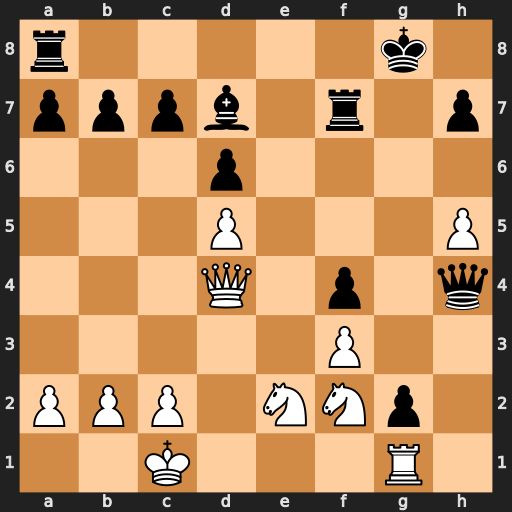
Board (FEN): r5k1/pppb1r1p/3p4/3P3P/3Q1p1q/5P2/PPP1NNp1/2K3R1
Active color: w
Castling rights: -
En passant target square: -
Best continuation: Rxg2+ Kf8 Qh8+ Ke7 Qxa8